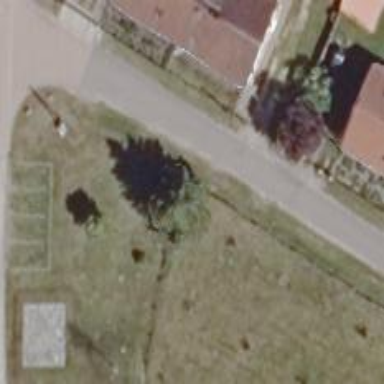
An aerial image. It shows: Single tag "natural: tree."